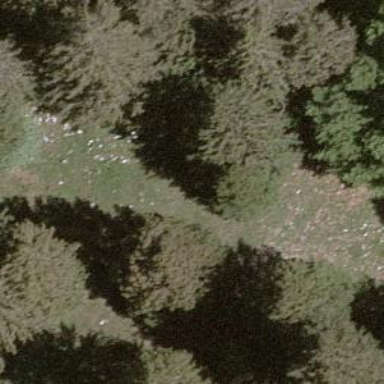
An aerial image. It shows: Single tag "natural: tree."